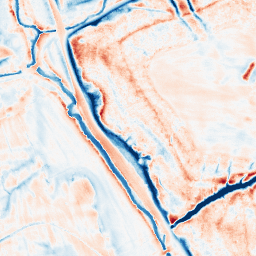
Category: classical
Decomposition family: gaussian
Decomposition parameters: sigma: 5
Upsampling method: lanczos
Upsampling parameters: scale: 8
Upsampling scale: 8